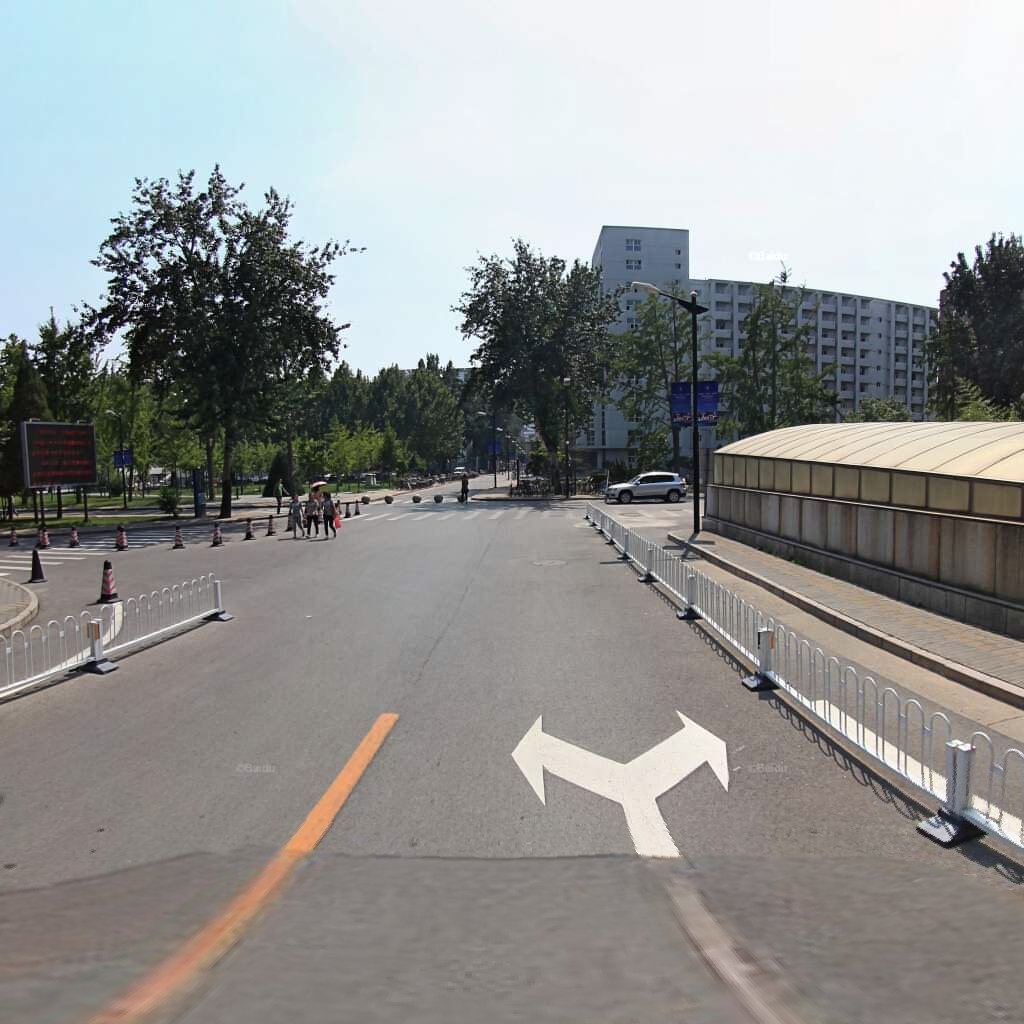
Region: Haidian
Road damage annotations: longitudinal crack, manhole cover